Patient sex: F
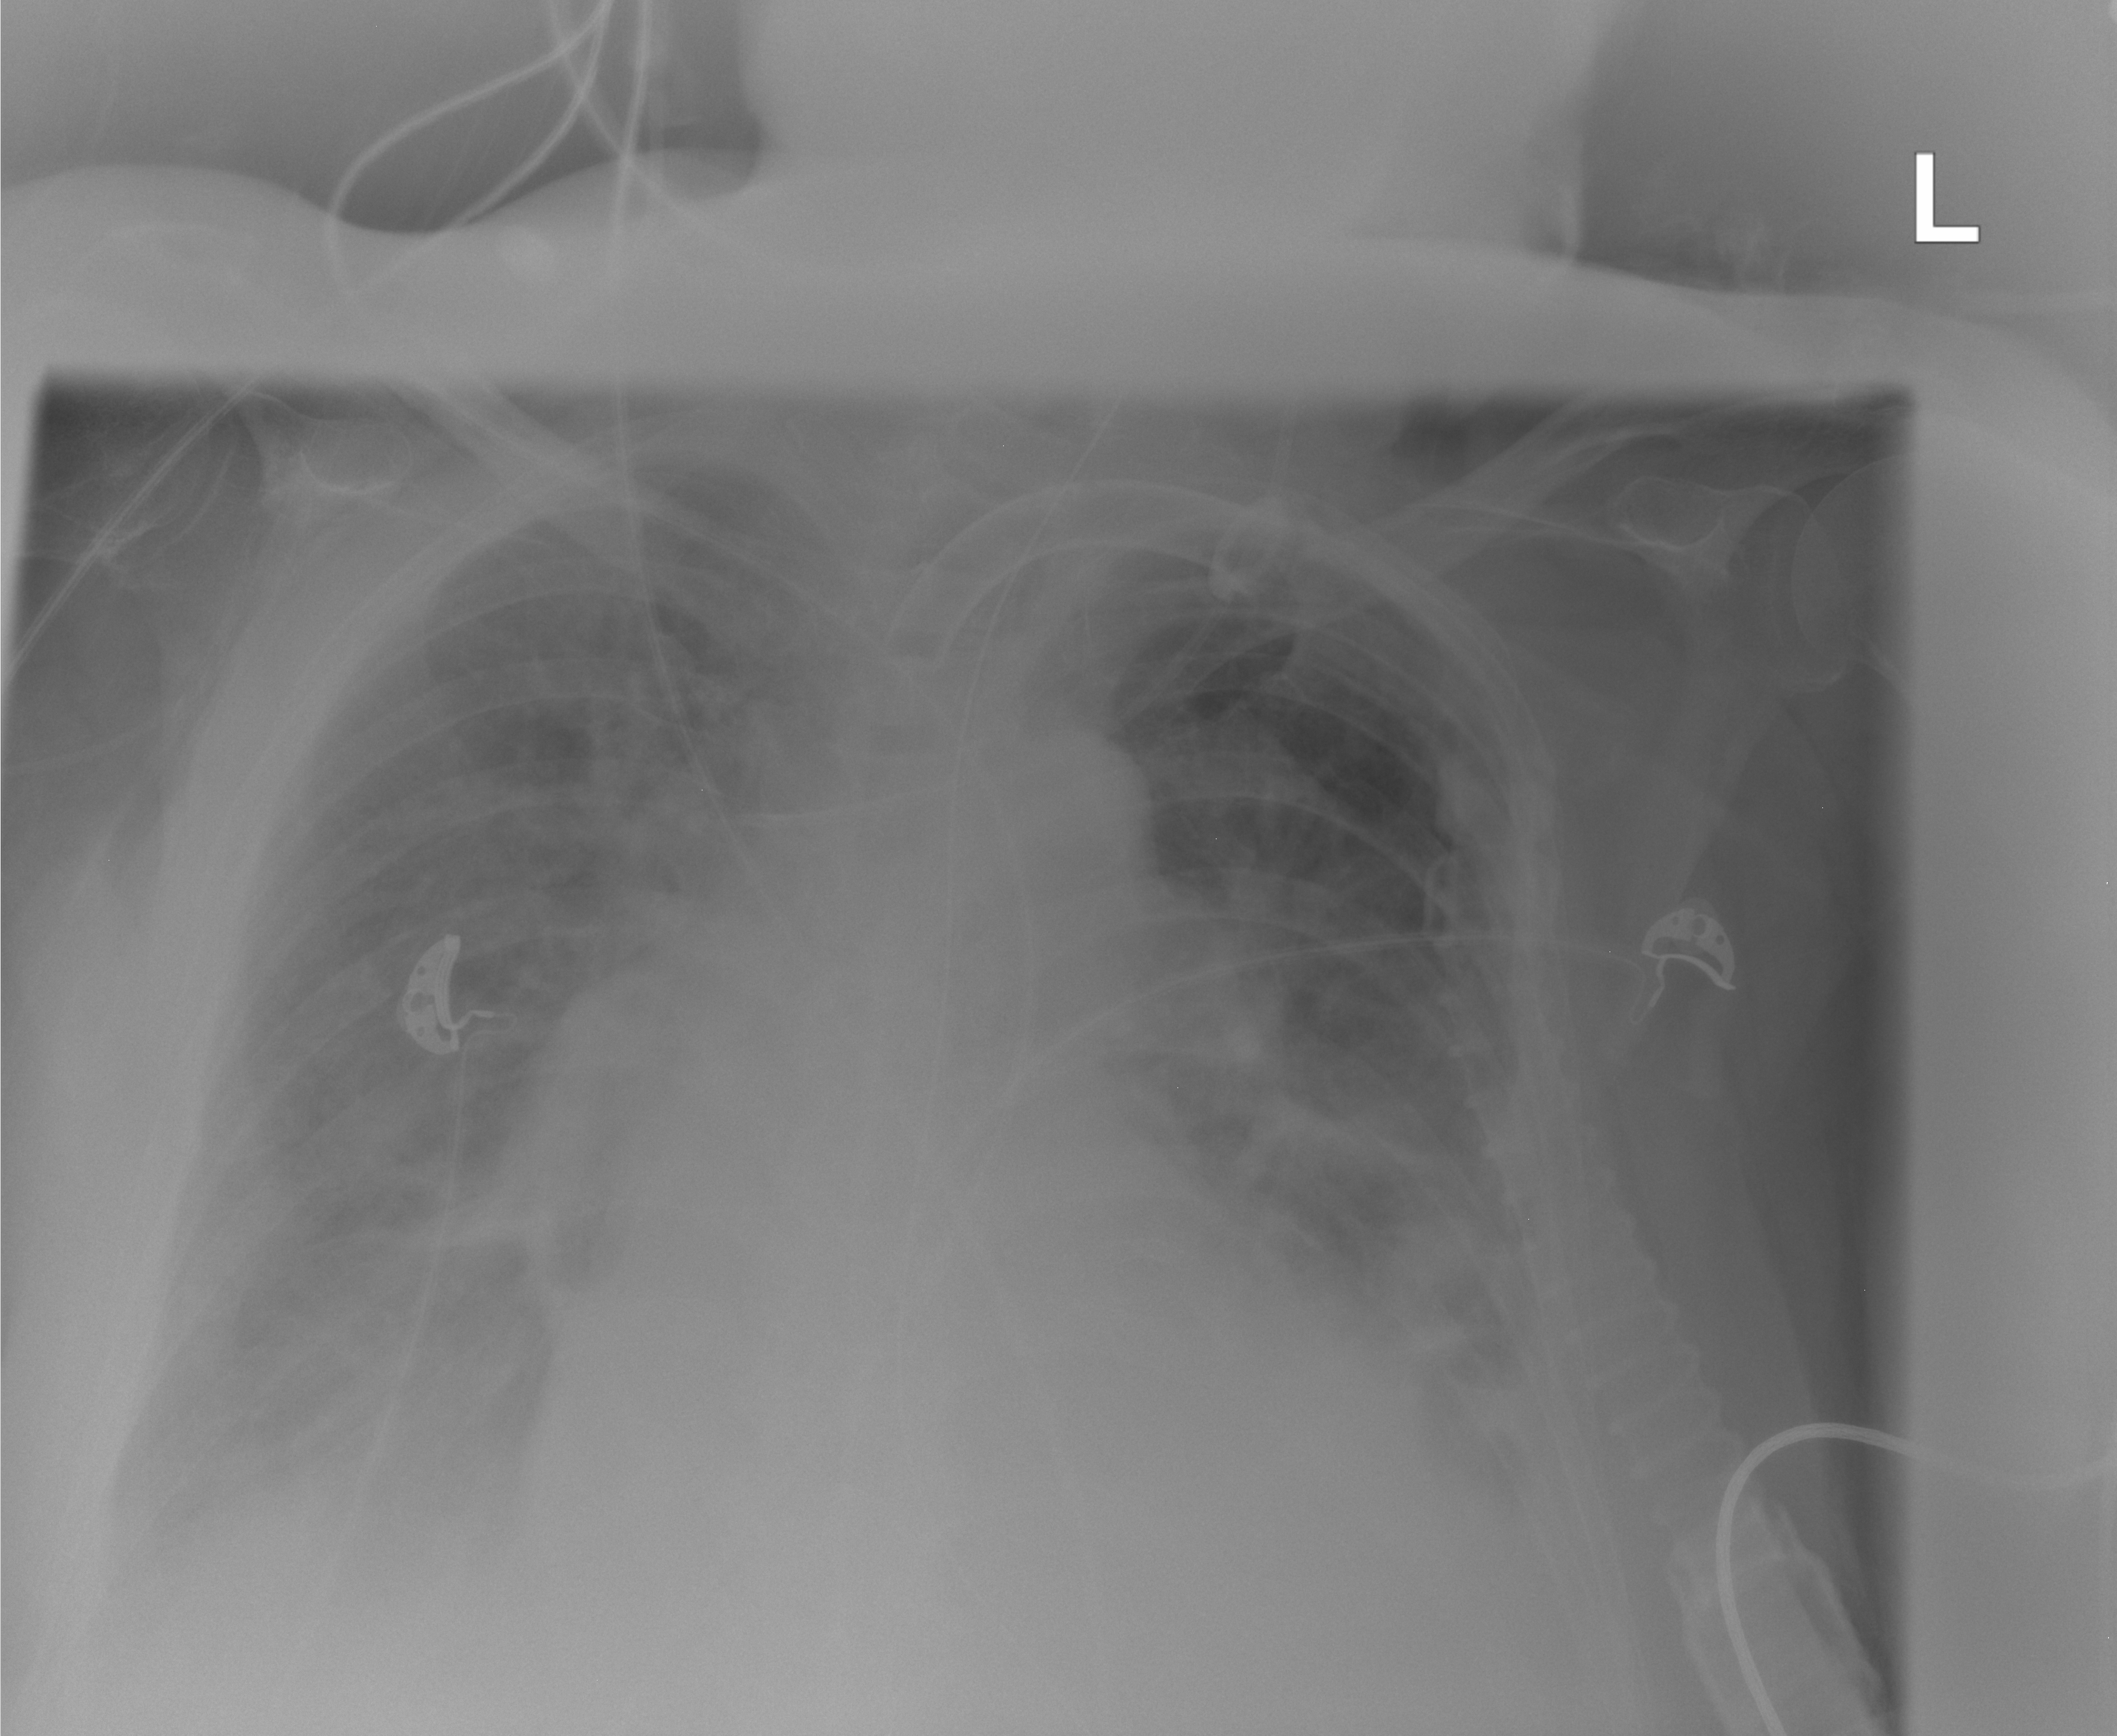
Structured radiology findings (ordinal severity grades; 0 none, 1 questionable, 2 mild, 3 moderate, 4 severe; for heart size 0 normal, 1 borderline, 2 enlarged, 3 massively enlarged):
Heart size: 2
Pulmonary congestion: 0
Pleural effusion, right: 2
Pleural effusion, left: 2
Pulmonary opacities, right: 2
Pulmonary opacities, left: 0
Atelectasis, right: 2
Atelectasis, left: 2